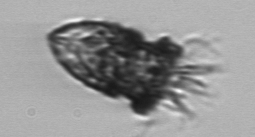
Label: Tintinnopsis